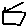
Label: house